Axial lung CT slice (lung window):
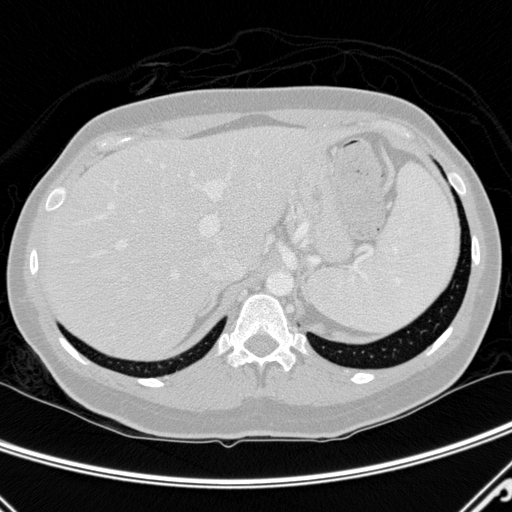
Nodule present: no